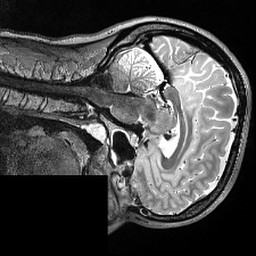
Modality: T2w
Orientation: sagittal
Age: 31
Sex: female